Interaction volume radius: 5 \u00c5
Interaction volume height: 15 \u00c5
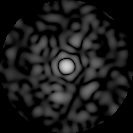
Disorder parameter: 0.7713